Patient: sex F, age 89
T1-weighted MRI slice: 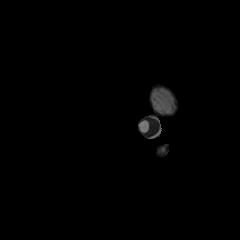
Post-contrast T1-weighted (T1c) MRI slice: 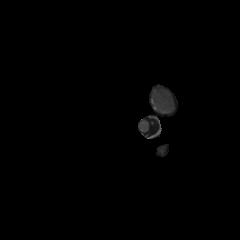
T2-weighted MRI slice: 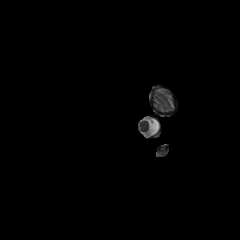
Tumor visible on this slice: no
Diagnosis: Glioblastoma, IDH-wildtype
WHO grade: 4